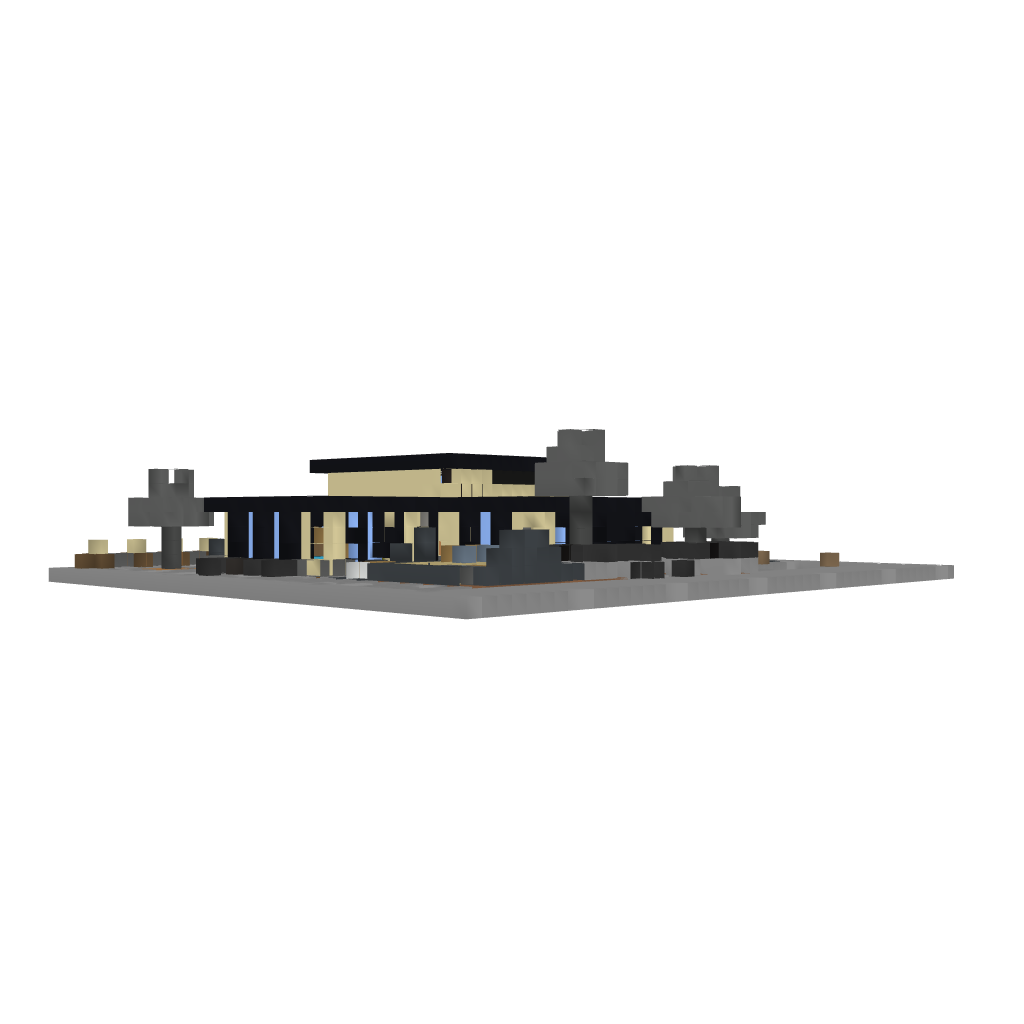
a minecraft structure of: Modern House #3 (Ecl1pse8) 1.7.2